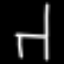
Label: chair